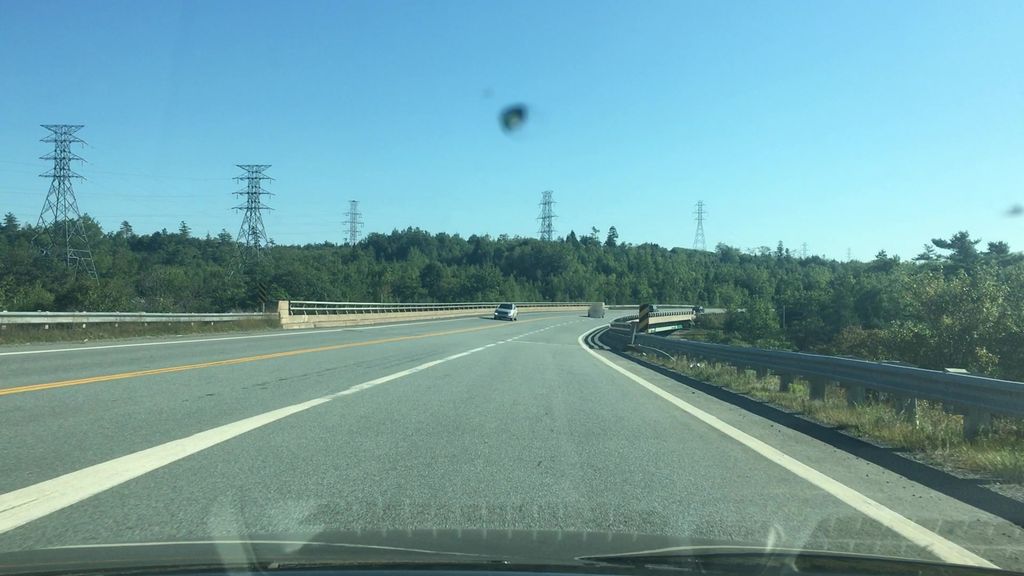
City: halifax